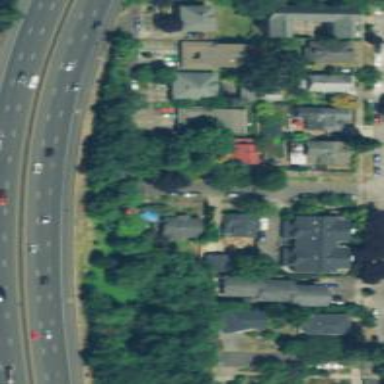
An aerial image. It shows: Residential road with sidewalk on the left side.